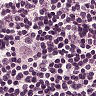
Metastatic tissue present: yes